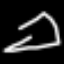
Label: pencil